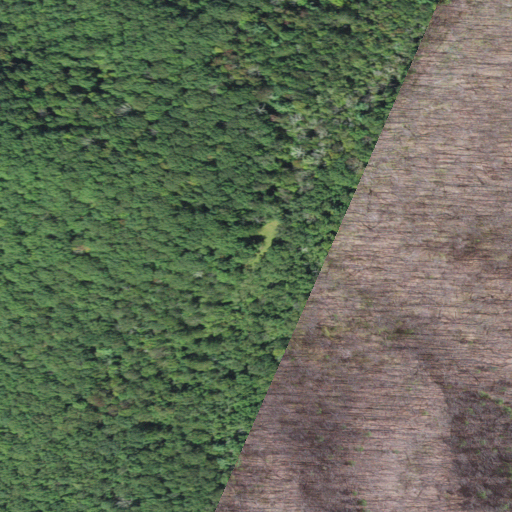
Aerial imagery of mountain in West Virginia named Hickory Knob containing deciduous forest and open development